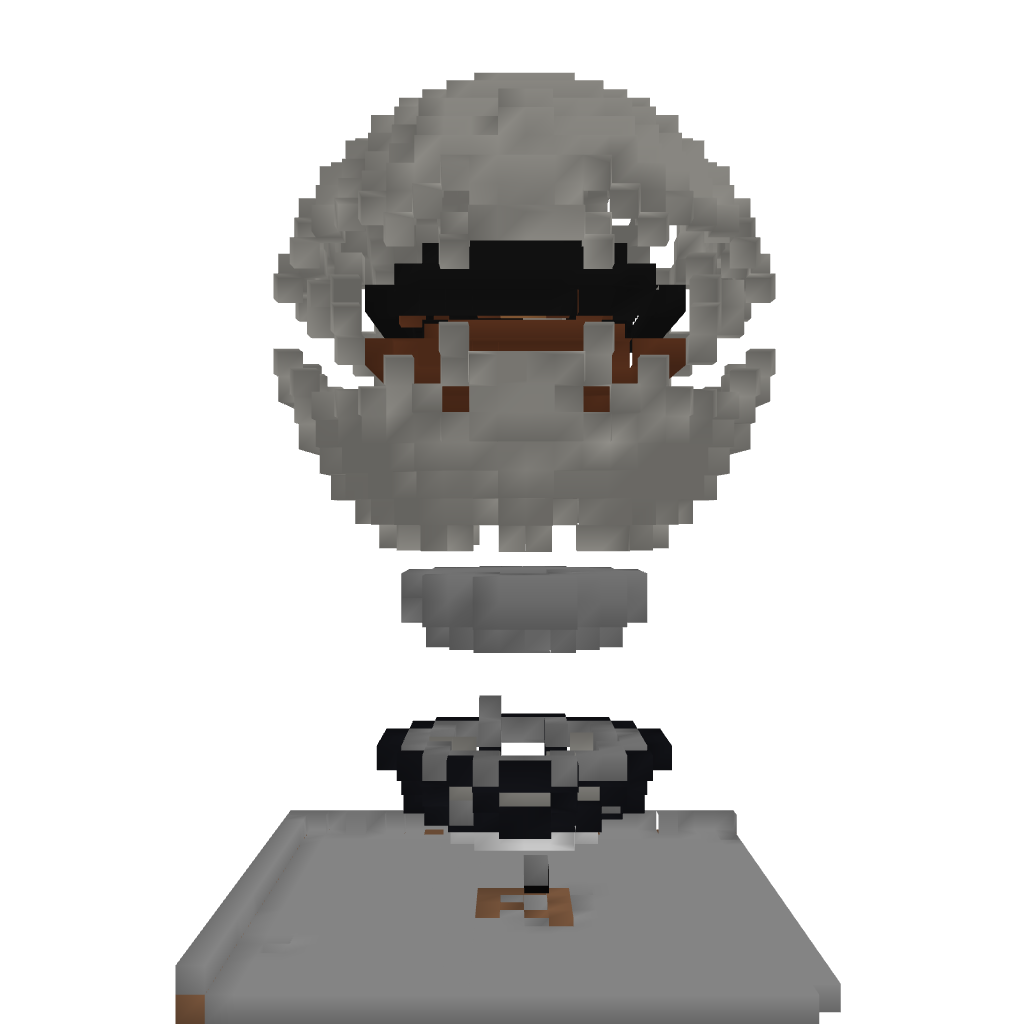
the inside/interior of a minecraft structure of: Giant Working Redstone Lightbulb!